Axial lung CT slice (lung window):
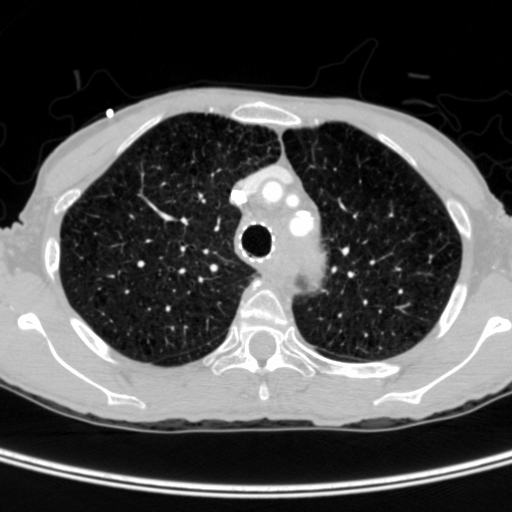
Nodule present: no